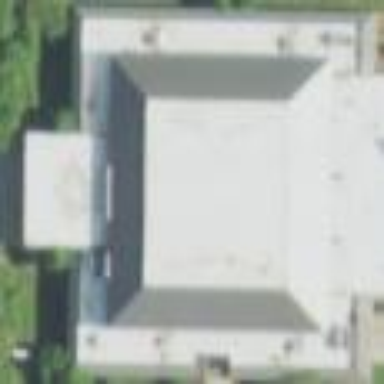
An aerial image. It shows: Sports center building.